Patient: sex M, age 69
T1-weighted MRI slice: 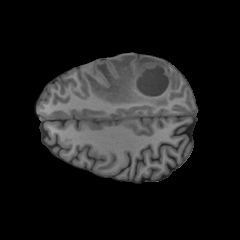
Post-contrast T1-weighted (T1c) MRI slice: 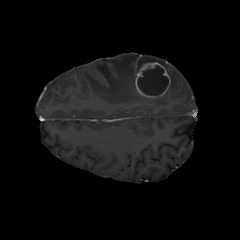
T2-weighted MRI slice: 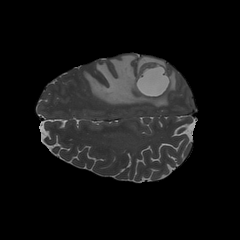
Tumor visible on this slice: yes
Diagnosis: Glioblastoma, IDH-wildtype
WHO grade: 4